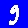
Digit: 9